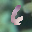
Label: 6